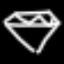
Label: diamond